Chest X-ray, AP view. Patient: 33 years old, sex M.
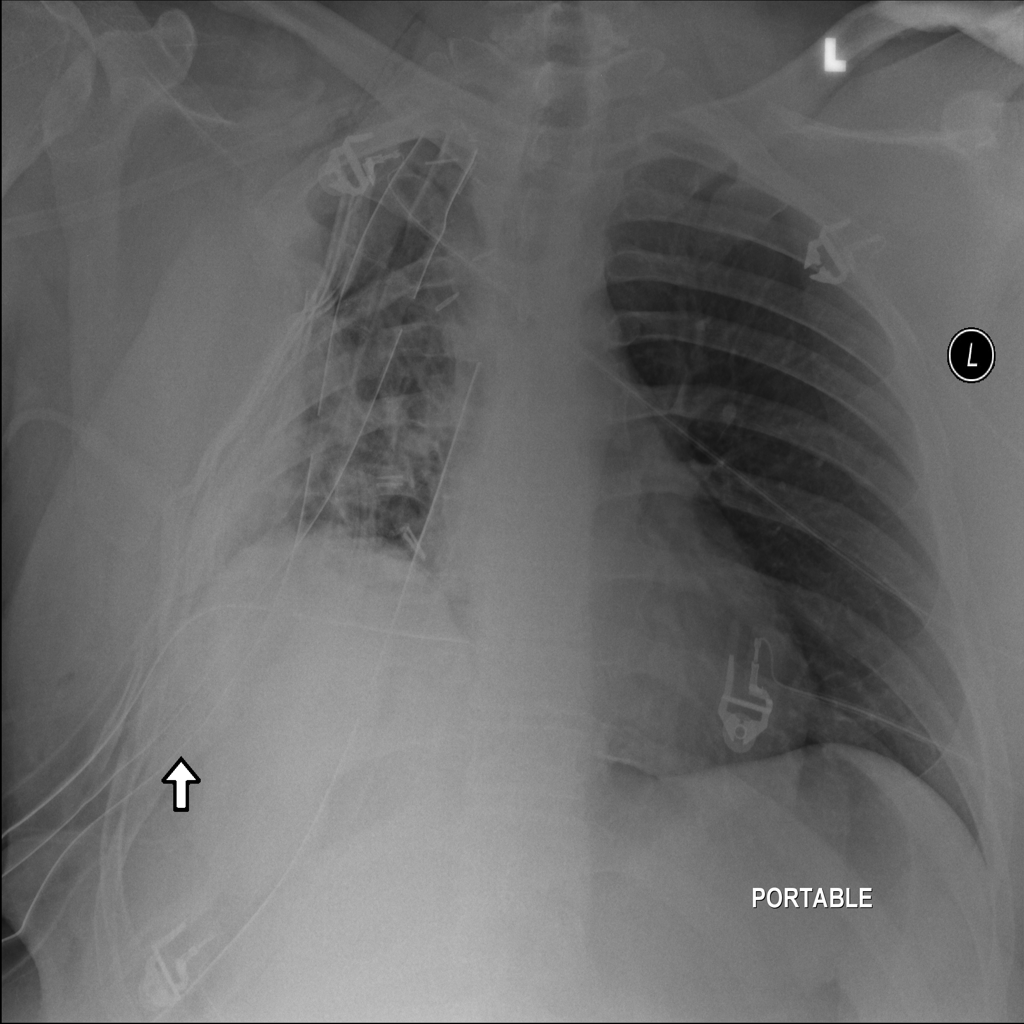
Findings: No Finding